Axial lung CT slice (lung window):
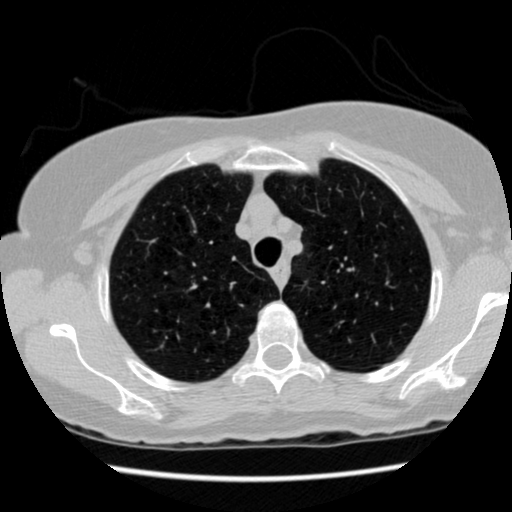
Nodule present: no